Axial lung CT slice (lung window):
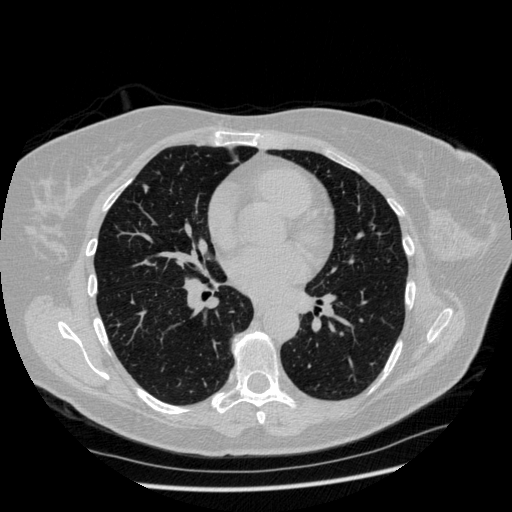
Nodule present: yes
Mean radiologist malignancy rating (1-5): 3